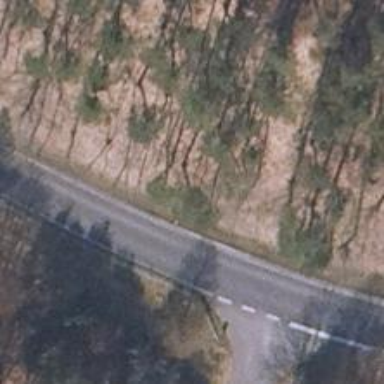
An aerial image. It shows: Secondary road with asphalt surface.